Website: home-depot
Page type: delivery-shipping
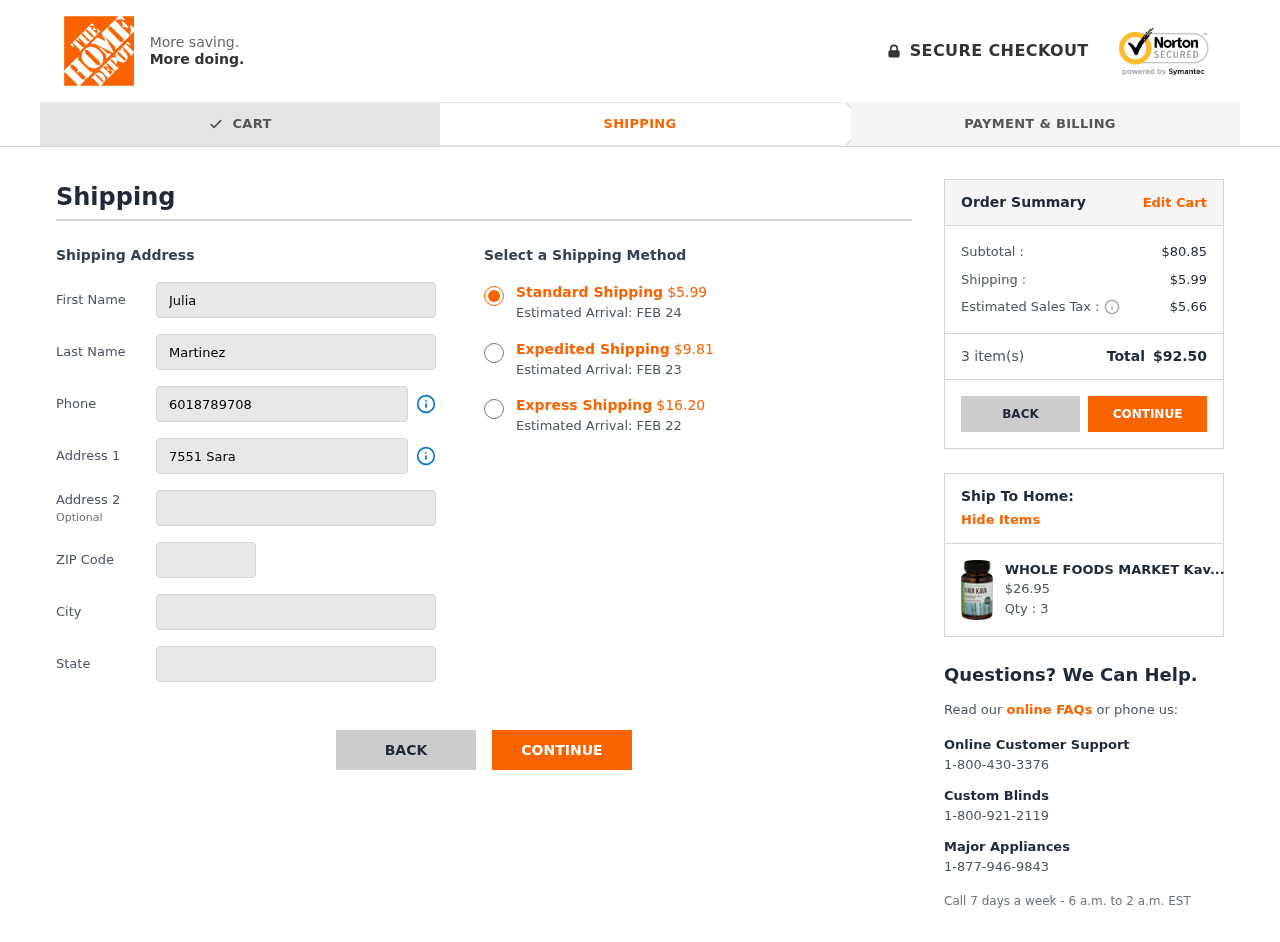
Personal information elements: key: PII_CITY
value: New Megan
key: PII_FIRSTNAME
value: Julia
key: PII_LASTNAME
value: Martinez
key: PII_PHONE
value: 6018789708
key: PII_POSTCODE
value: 52571
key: PII_STATE
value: Iowa
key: PII_STREET
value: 7551 Sara Ridge Apt. 862
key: PII_STREET2
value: Apt. 982
Product elements: key: PRODUCT1_NAME
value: WHOLE FOODS MARKET Kava Kava Liquid Capsules, 60 CT
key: PRODUCT1_PRICE
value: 26.95
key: PRODUCT1_QUANTITY
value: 3
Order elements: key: ORDER_SHIPPING_COST_STANDARD
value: $5.99
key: ORDER_DELIVERY_DATE
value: FEB 24
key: ORDER_SHIPPING_COST_EXPEDITED
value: $9.81
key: ORDER_DELIVERY_DATE_EXPEDITED
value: FEB 23
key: ORDER_SHIPPING_COST_EXPRESS
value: $16.20
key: ORDER_DELIVERY_DATE_EXPRESS
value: FEB 22
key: ORDER_SUBTOTAL
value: $80.85
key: ORDER_SHIPPING_COST
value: $5.99
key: ORDER_TAX
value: $5.66
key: ORDER_NUM_ITEMS
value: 3
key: ORDER_TOTAL
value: $92.50